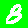
Digit: 8